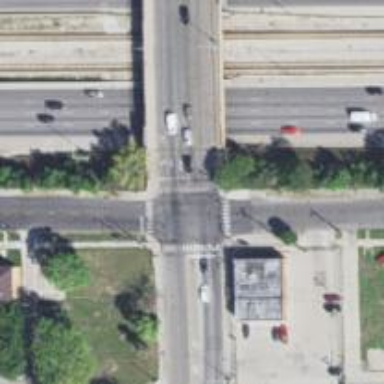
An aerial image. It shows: Zebra crossing on footway.